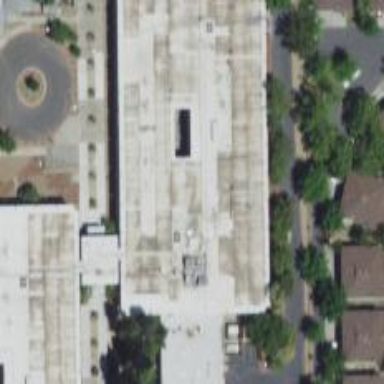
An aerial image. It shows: Government office.